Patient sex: M
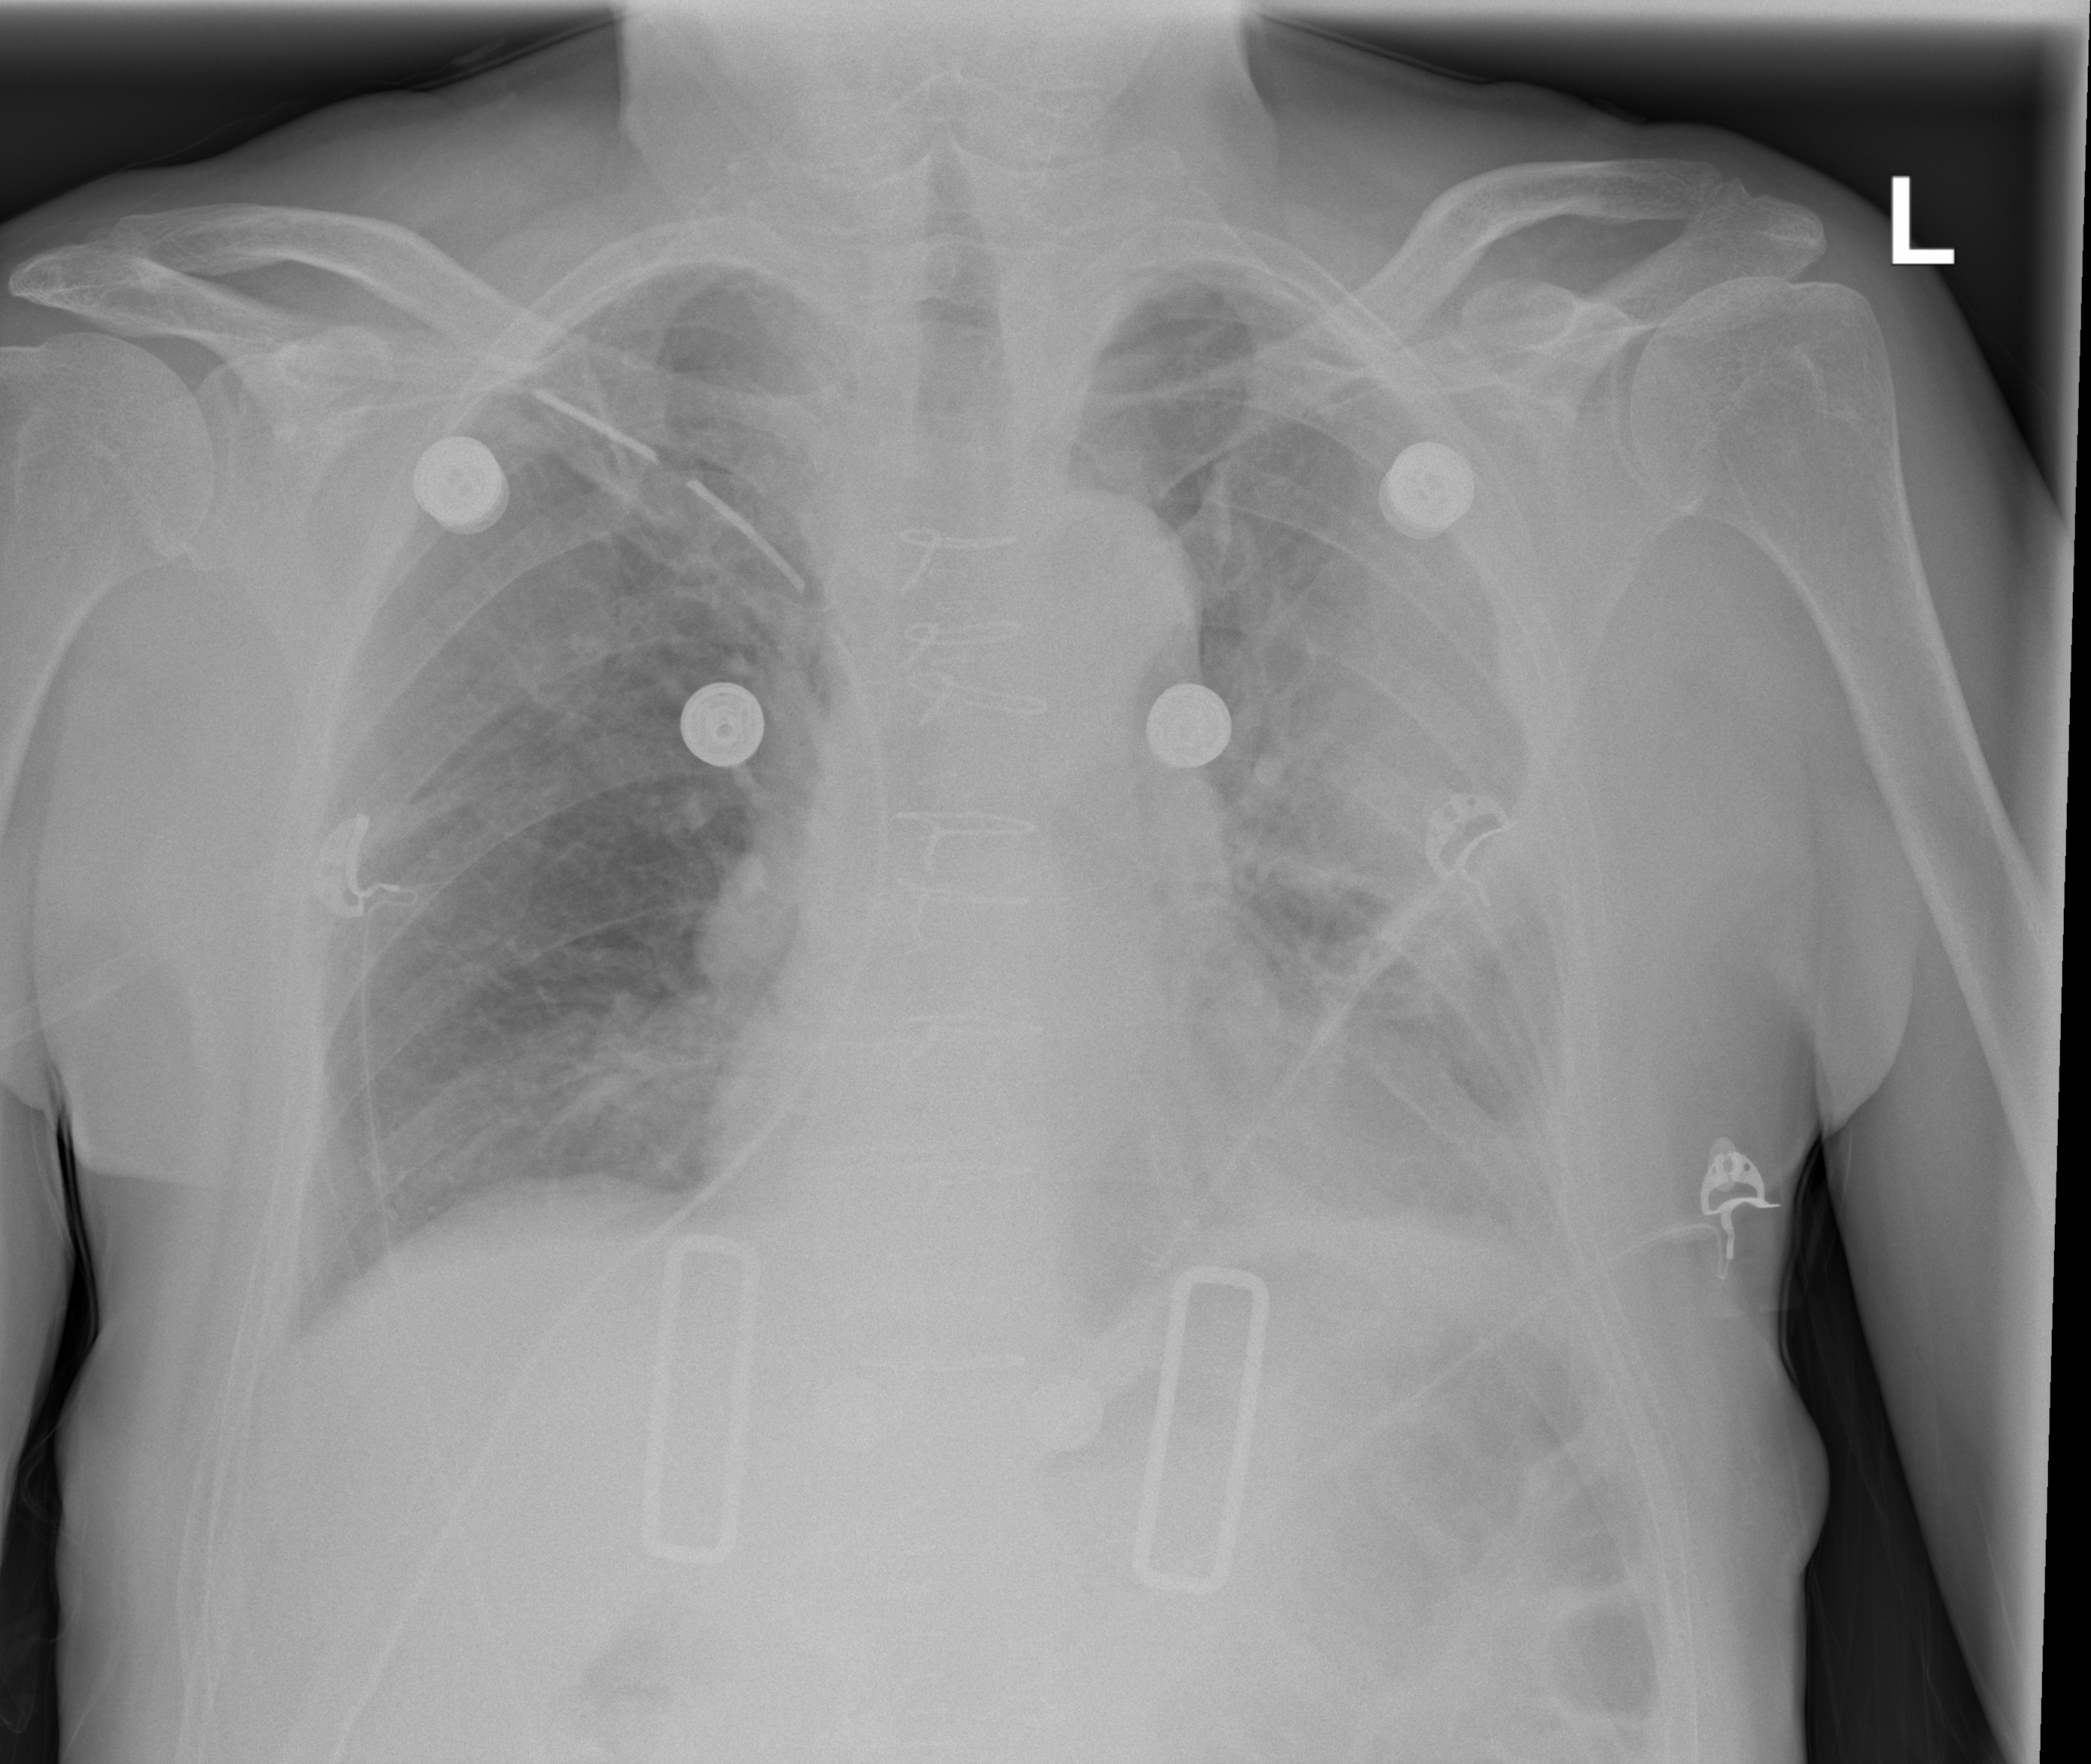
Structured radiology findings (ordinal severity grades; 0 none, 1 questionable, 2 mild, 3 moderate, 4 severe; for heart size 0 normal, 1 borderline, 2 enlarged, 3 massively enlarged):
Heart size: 1
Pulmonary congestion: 2
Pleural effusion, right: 1
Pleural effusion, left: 2
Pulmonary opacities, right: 0
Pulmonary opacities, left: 1
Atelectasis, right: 2
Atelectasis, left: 2